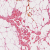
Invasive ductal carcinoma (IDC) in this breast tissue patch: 0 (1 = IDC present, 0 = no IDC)